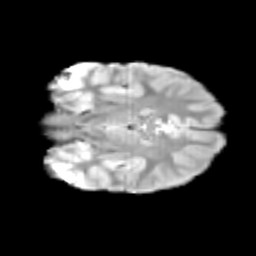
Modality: T2w
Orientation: coronal
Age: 11
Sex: male
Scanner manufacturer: siemens
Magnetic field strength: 3 T
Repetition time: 3.8 s
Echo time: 0.07 s